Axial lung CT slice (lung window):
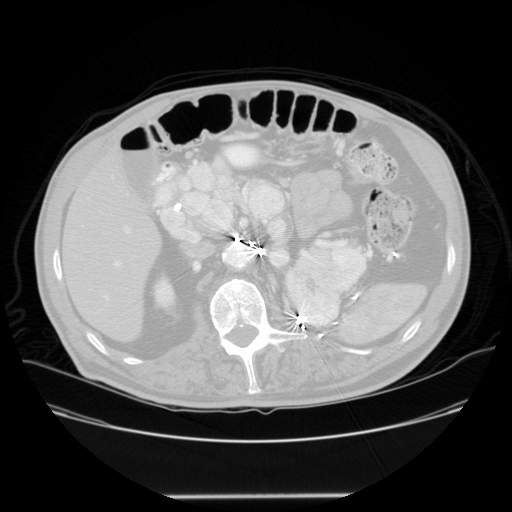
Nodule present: no